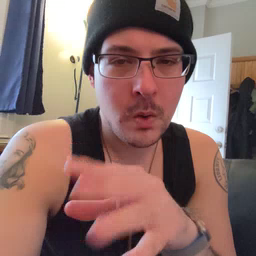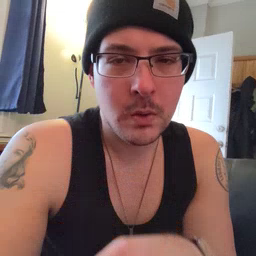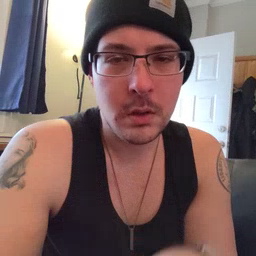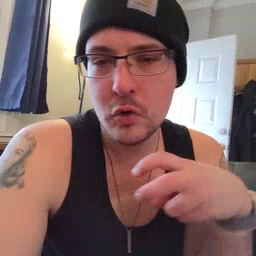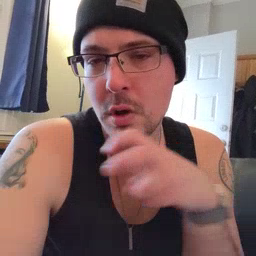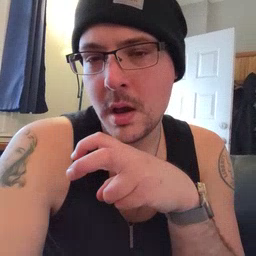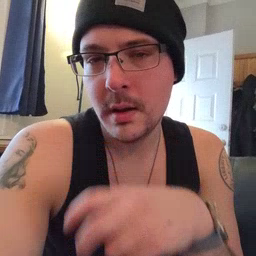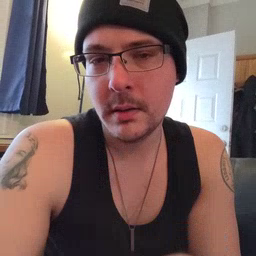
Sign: ride